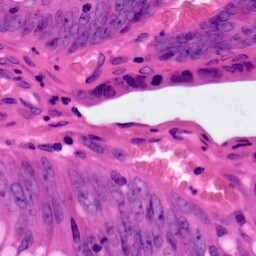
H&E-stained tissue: Colon